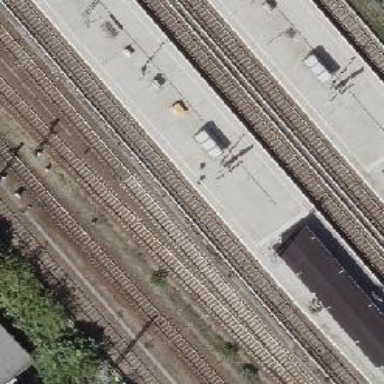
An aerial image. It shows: Railway signal.